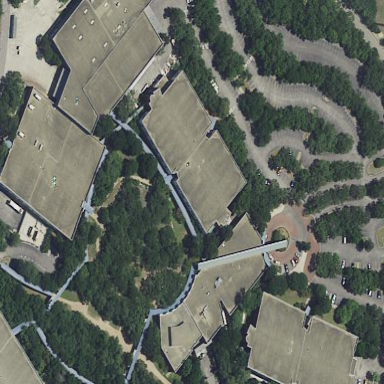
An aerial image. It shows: Office building.